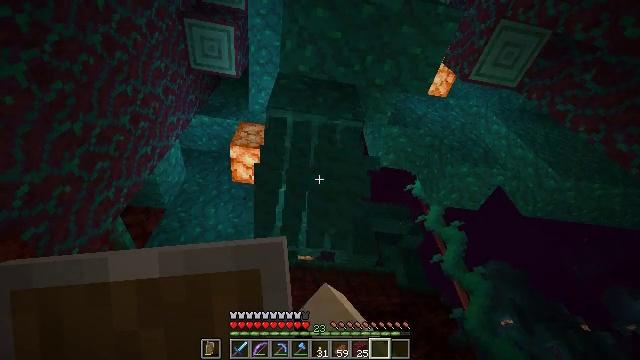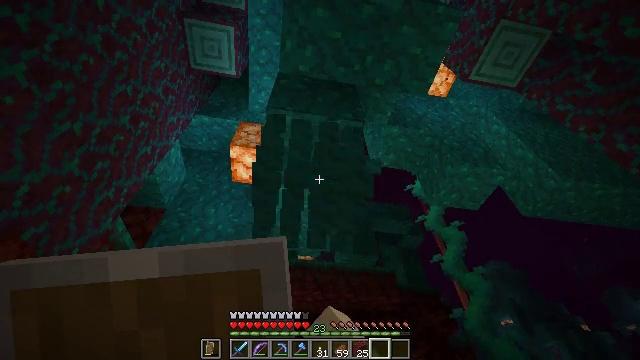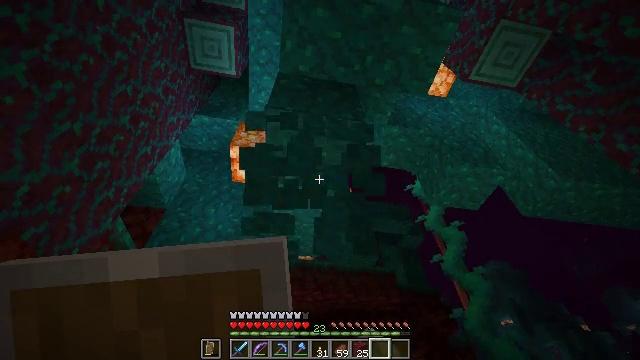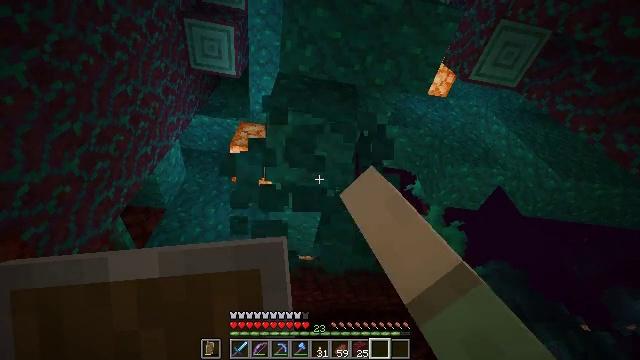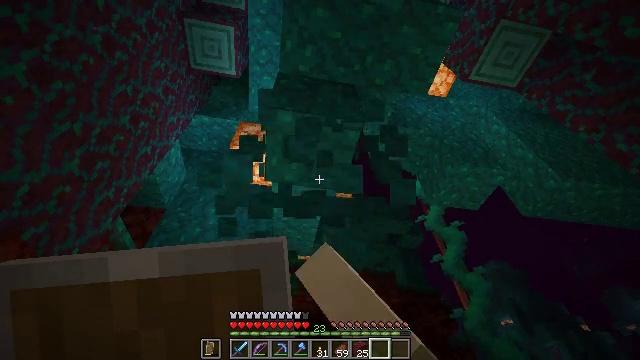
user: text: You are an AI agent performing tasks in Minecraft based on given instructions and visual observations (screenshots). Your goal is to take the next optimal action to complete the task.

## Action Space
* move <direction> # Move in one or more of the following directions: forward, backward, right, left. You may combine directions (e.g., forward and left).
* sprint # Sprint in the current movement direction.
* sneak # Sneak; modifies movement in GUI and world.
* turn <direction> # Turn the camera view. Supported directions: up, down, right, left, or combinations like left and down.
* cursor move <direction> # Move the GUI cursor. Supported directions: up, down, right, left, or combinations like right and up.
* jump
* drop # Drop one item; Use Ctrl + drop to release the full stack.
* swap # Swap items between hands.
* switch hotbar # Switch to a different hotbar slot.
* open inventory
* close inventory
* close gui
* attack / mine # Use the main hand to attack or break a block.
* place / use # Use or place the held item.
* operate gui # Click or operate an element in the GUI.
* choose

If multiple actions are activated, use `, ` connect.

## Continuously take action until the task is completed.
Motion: motion action
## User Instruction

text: Gather warped wart block from the Nether.
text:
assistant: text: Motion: attack / mine
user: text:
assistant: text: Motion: attack / mine
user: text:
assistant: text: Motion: attack / mine
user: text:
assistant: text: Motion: attack / mine
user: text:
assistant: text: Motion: attack / mine